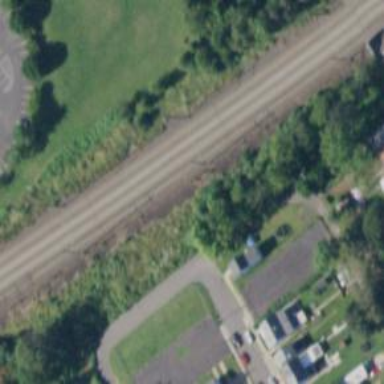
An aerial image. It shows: Railway track with contact line for electrification.